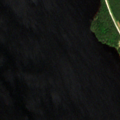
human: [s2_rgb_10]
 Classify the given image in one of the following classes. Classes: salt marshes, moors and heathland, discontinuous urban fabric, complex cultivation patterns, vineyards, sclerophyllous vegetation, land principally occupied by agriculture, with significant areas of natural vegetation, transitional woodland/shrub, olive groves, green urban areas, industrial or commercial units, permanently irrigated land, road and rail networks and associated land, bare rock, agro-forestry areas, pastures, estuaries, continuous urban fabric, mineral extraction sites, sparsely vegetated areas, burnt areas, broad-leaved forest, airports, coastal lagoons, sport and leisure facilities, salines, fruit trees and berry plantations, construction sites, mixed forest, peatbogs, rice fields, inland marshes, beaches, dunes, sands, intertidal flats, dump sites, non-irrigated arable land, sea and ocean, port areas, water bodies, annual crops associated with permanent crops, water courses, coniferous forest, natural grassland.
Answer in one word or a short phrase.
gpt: coniferous forest, water bodies